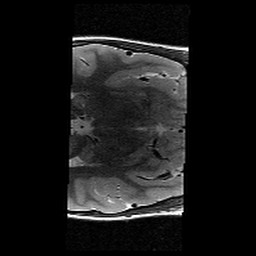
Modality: T2w
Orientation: axial
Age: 10
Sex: female
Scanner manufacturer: siemens
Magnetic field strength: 3 T
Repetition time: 9.23 s
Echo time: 0.067 s